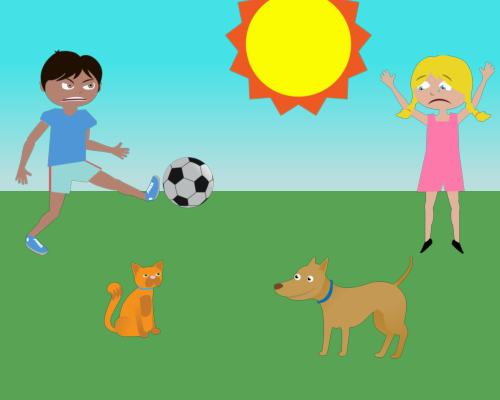
big sun on center right crop on top  sun on left  mad boy leg up faces right kicking soccer ball on left right leg of bot sits a cat  stands a dog on left